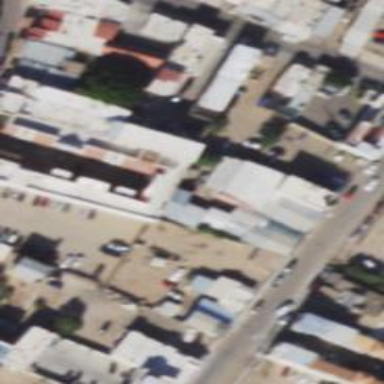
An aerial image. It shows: Healthcare clinic is depicted in the image.